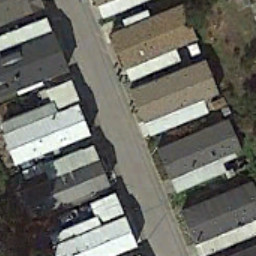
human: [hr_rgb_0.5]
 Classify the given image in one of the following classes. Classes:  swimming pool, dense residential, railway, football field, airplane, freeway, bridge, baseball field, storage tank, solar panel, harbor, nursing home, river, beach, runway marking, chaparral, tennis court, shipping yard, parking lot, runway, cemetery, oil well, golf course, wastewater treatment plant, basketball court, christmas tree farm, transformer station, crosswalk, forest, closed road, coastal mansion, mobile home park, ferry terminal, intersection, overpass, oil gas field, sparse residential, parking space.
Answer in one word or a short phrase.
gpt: mobile home park